Question: I am trying to set up a sub domain include filter in google analytics. I am a little confused about how to write the filter pattern for my sub domain which is going to be www.somesite.com/de
All of the tutorials show it set up like this: sub1.website.com. but my url structure is different. Am I missing the point here any help appreciated.
Here is a screen of what I am trying to set up:

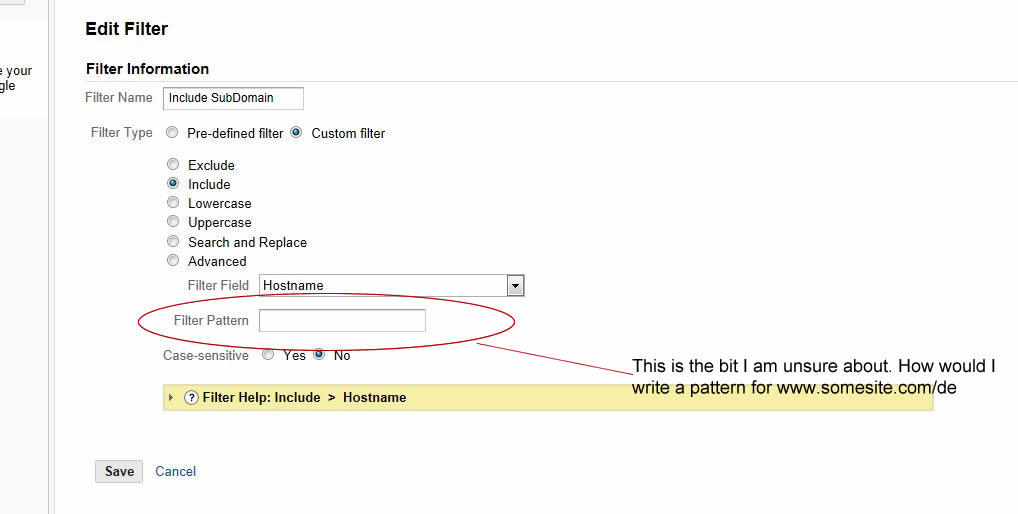
Answer: You'll need two separate filters to accomplish this.
- <URL>

- <URL>

Source: <URL>